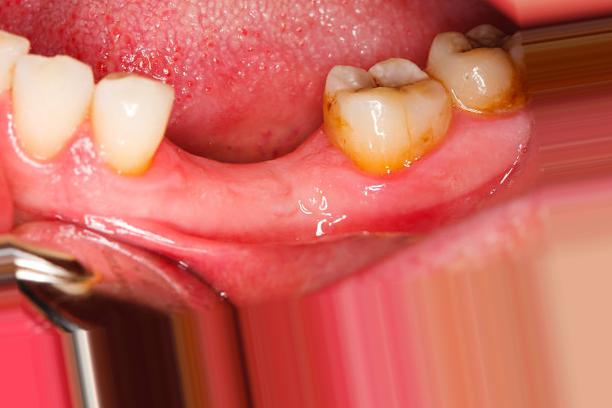
Condition: Caries